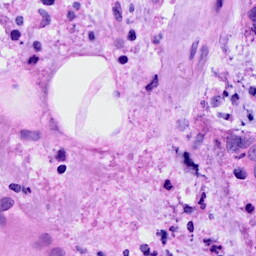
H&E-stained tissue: Breast